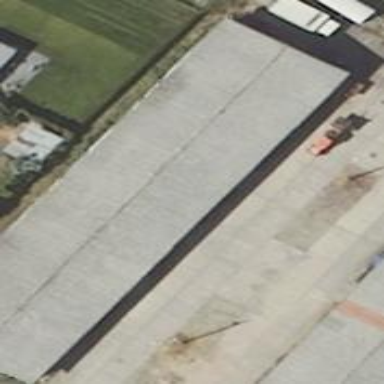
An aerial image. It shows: Warehouse.